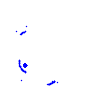
Particle: kaon